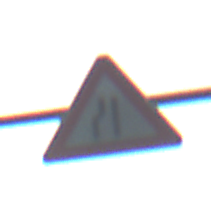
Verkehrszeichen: EinseitigVerengteFahrbahnLinks
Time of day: SunriseSunset
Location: Outdoor (Nature)
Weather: PartlyCloudy
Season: NotSpecified
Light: Natural